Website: crate-barrel
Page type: cart
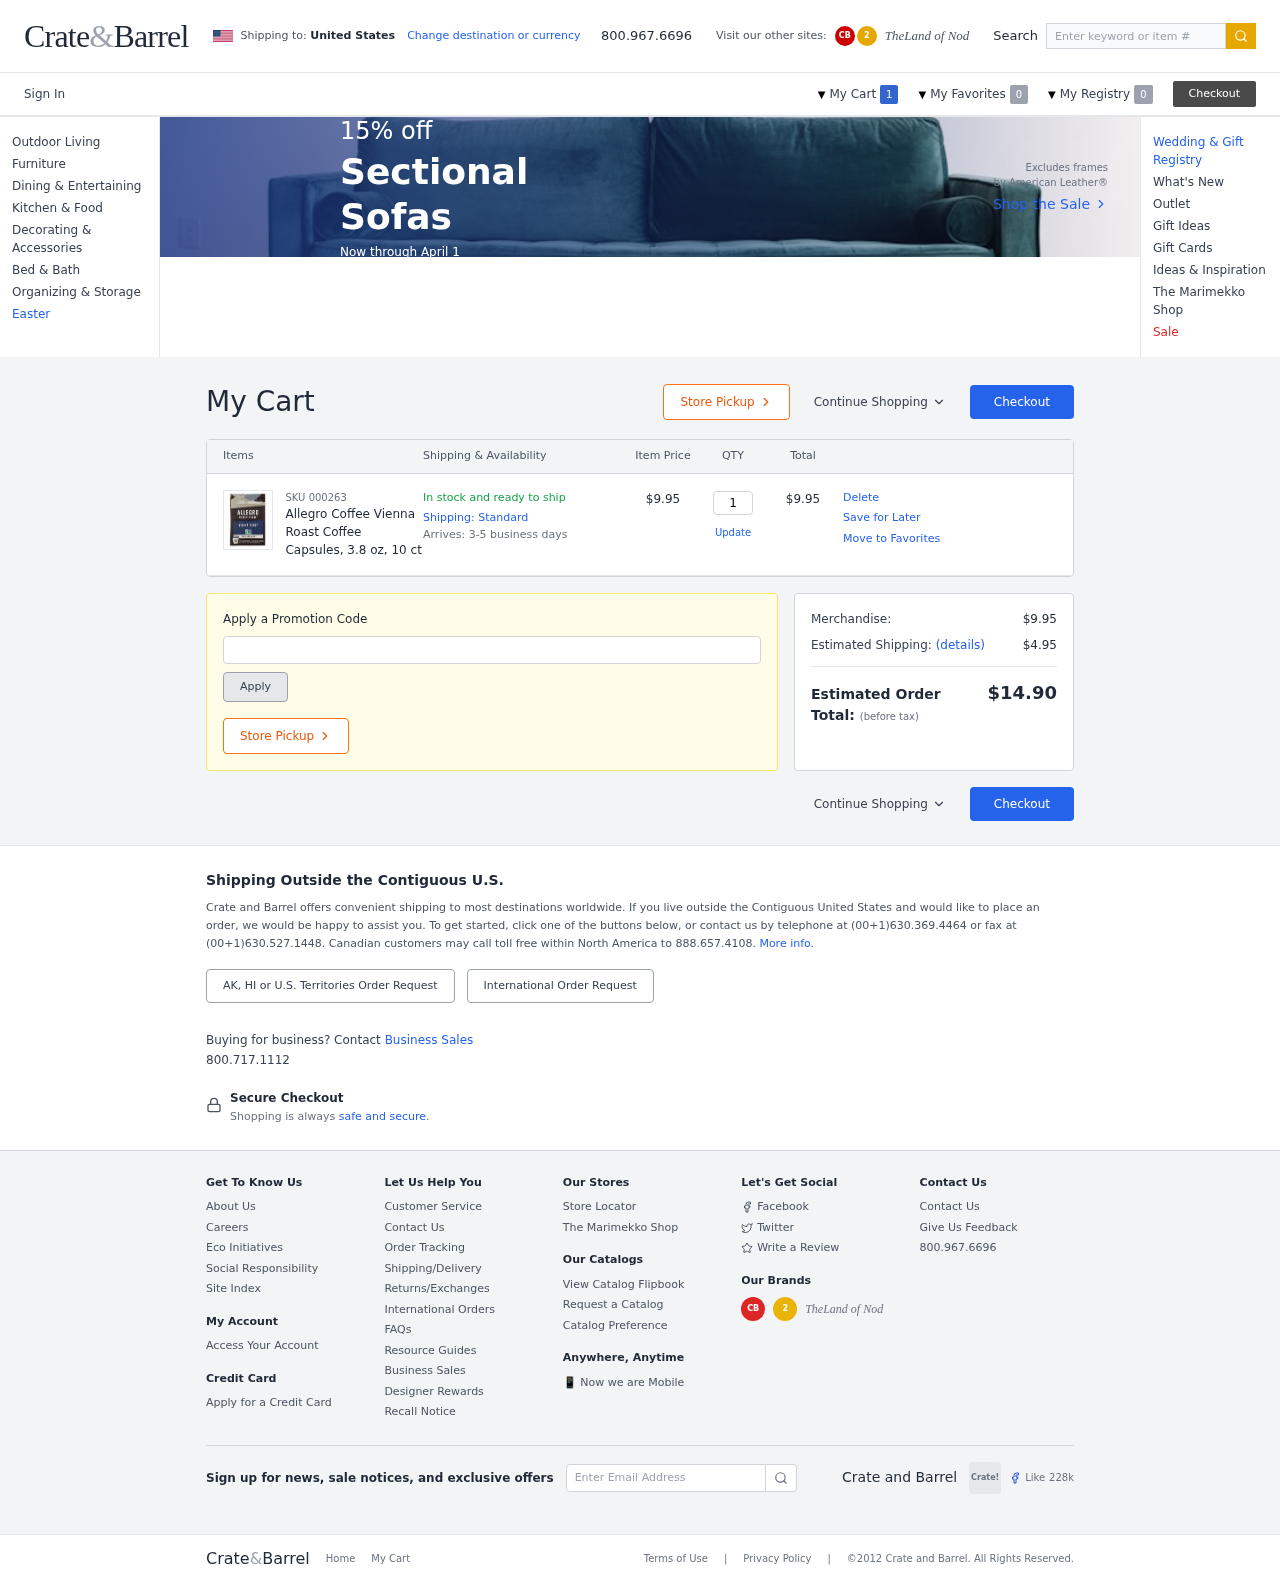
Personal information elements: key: PII_PROMO_CODE
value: FIRST29
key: PII_COUNTRY
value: United States
Product elements: key: PRODUCT1_NAME
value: Allegro Coffee Vienna Roast Coffee Capsules, 3.8 oz, 10 ct
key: PRODUCT1_PRICE
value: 9.95
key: PRODUCT1_QUANTITY
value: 1
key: PRODUCT1_SKU
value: SKU 000263
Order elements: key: ORDER_NUM_ITEMS
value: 1
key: ORDER_ITEM_TOTAL
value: $9.95
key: ORDER_SUBTOTAL
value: $9.95
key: ORDER_SHIPPING_COST
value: $4.95
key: ORDER_TOTAL
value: $14.90
Search elements: key: HEADER_SEARCH
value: Enter keyword or item #